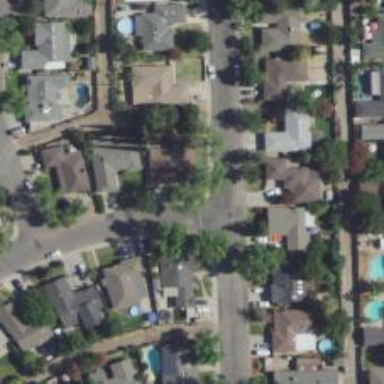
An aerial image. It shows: Residential road with sidewalk on the left.